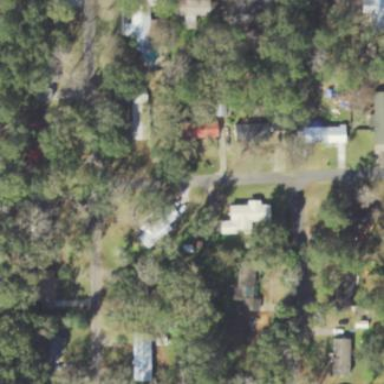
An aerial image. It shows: Residential area known as trailer park.